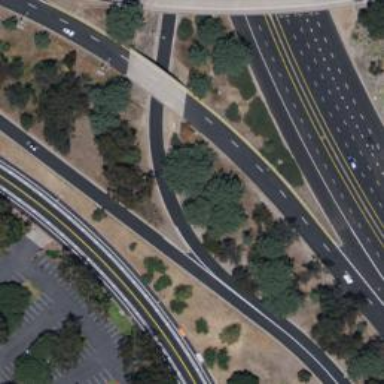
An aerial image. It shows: Primary link highway.